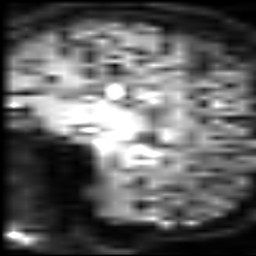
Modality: inplaneT2
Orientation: sagittal